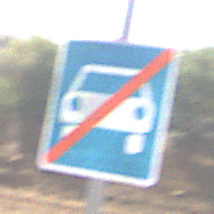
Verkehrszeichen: EndeKraftfahrstrasse
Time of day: MorningAfternoon
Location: Outdoor (Nature)
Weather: PartlyCloudy
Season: NotSpecified
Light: Natural